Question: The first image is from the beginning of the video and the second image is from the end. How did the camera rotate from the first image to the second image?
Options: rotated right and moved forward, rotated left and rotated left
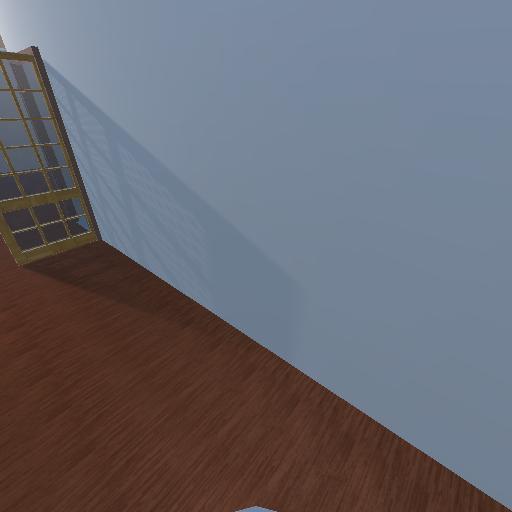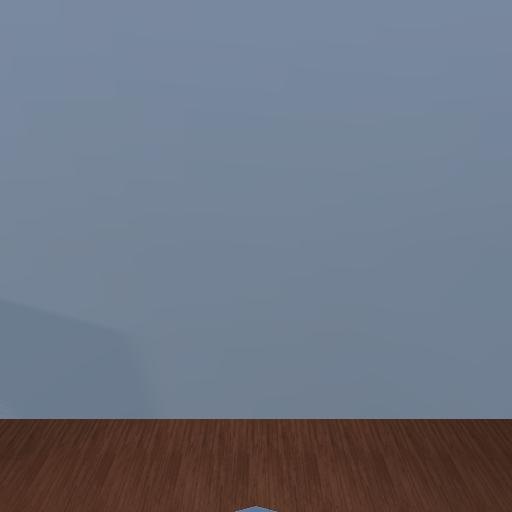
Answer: rotated right and moved forward